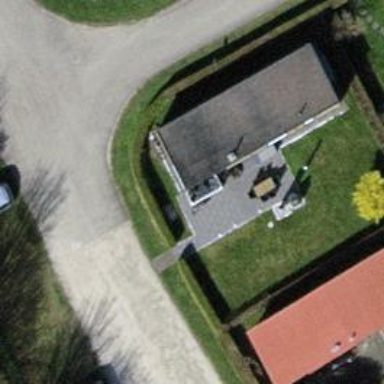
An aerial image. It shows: Static caravan.